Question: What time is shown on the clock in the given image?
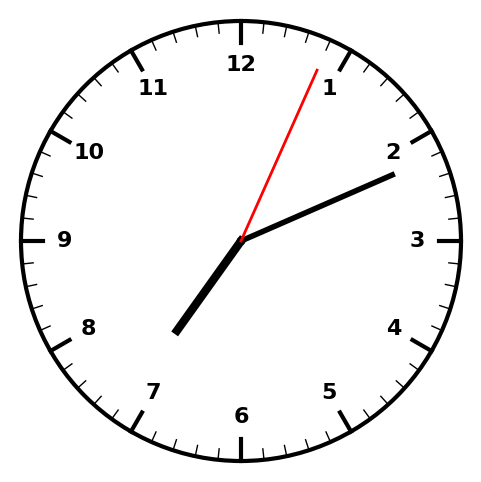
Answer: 07:11:04